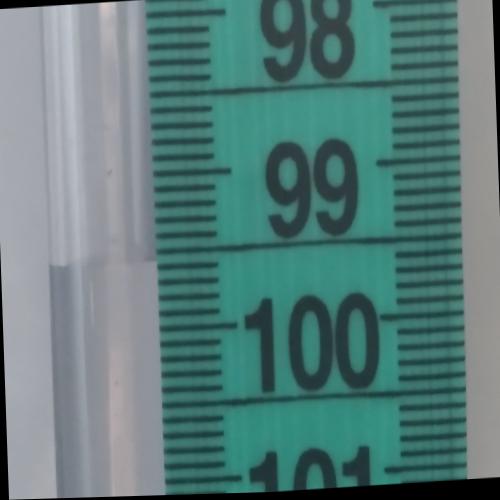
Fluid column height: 99.6 cm